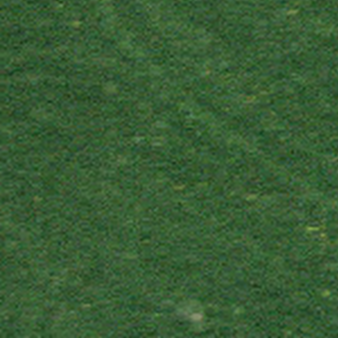
Label: other